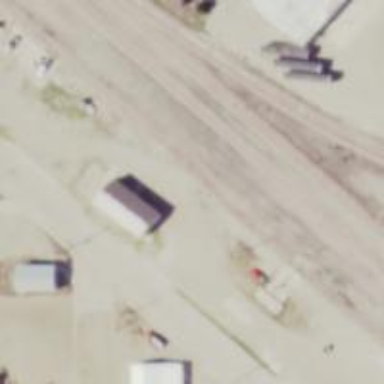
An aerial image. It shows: Railway siding for service.